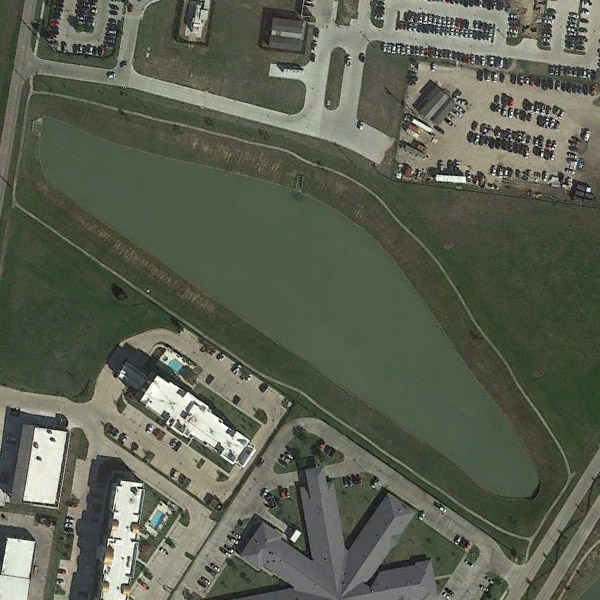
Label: Pond